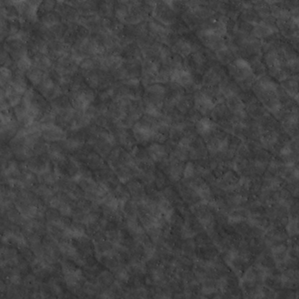
Label: non_frost